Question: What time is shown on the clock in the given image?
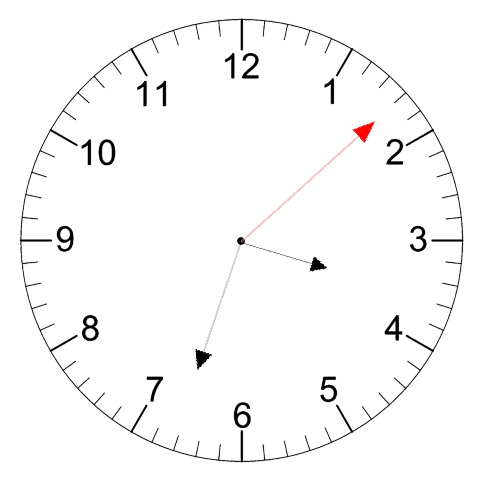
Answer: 03:33:08